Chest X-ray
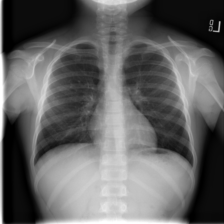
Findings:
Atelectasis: negative
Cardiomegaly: negative
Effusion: negative
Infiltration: negative
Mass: negative
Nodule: negative
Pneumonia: negative
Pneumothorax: negative
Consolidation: negative
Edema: negative
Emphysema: negative
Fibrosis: negative
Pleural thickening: negative
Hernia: negative